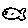
Label: fish